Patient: sex F, age 71
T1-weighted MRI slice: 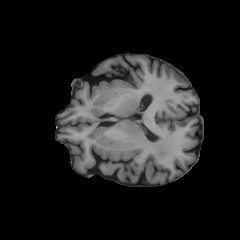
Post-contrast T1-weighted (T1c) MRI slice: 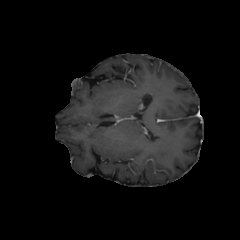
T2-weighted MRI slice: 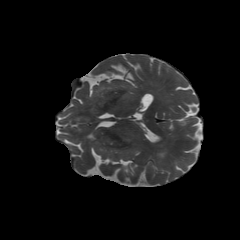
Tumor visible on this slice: yes
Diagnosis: Glioblastoma, IDH-wildtype
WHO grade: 4